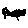
Label: tree